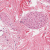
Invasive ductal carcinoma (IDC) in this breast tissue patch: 0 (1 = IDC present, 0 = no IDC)